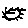
Label: sun